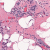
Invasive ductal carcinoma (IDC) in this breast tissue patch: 1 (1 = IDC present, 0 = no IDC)